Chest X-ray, PA view. Patient: 54 years old, sex M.
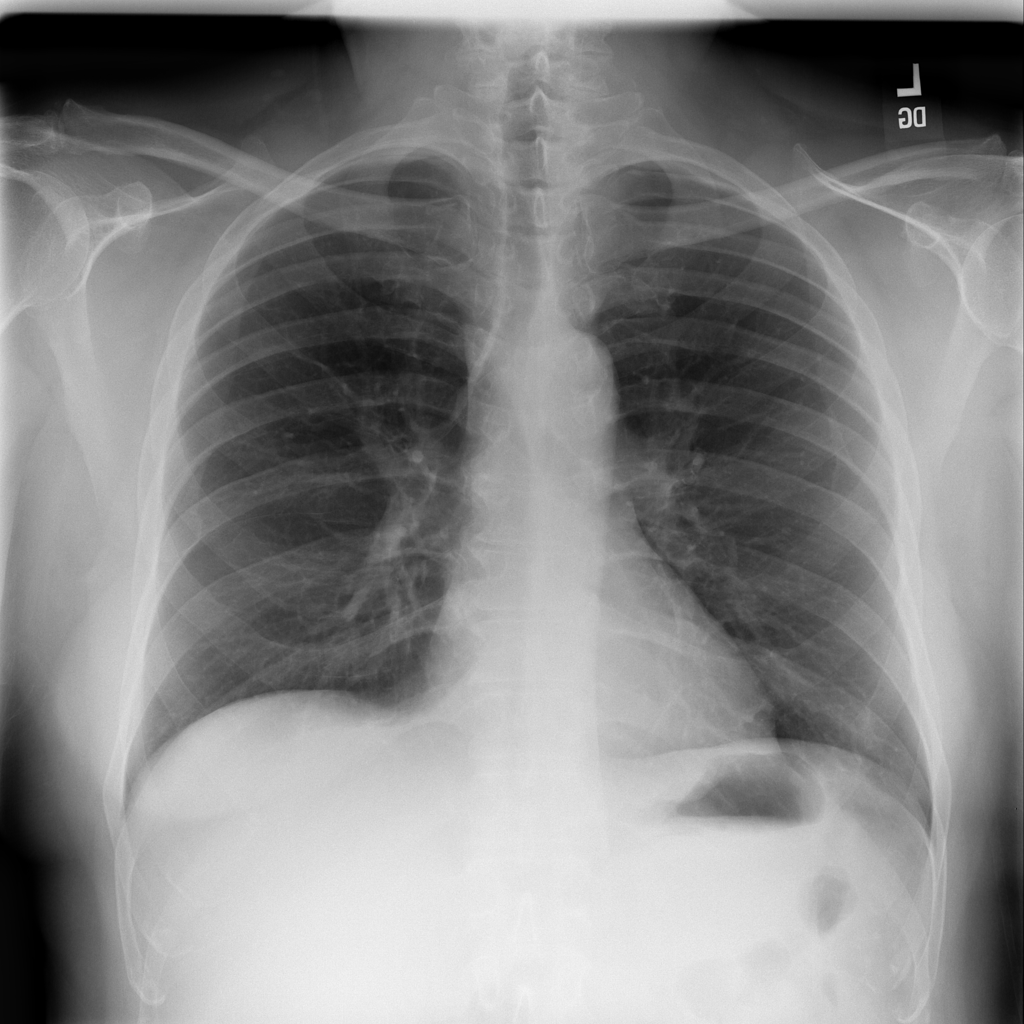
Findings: No Finding